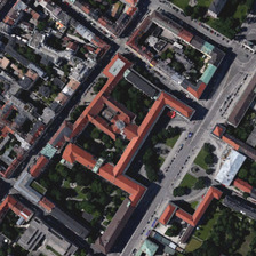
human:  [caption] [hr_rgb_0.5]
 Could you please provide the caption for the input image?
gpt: There are many trees planted in the school.

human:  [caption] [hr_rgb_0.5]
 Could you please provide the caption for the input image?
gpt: Many trees are planted in the school's REDOR.

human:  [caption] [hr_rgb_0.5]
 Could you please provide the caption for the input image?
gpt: Many trees are planted around the school.

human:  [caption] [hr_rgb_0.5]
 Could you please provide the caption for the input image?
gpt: There are many kinds of trees around the school.

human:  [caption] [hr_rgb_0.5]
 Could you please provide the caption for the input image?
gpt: Framework tree of school